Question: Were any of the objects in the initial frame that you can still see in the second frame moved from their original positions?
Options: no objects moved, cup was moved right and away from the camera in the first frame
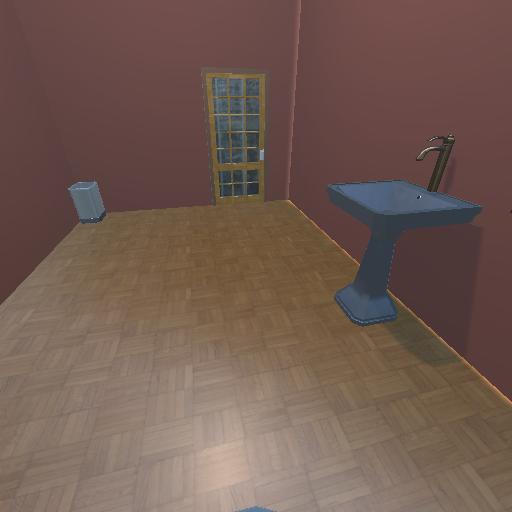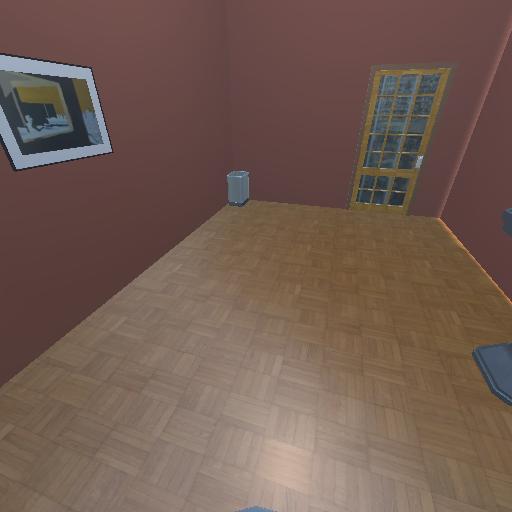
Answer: no objects moved